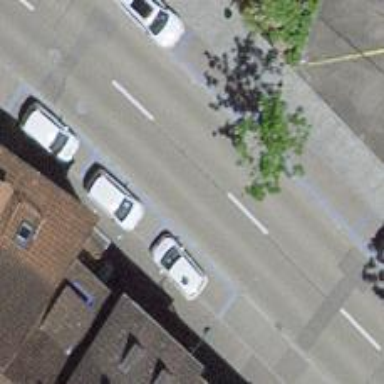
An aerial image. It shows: Street side parking area.